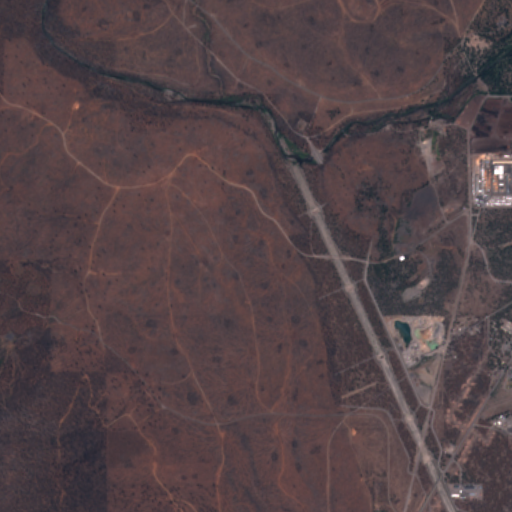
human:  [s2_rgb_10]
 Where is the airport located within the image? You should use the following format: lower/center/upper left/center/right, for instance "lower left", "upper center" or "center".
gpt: The airport is located in the lower right of the image.
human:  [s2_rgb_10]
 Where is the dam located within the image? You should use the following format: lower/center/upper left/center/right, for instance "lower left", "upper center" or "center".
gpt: The dam is located in the upper center of the image.
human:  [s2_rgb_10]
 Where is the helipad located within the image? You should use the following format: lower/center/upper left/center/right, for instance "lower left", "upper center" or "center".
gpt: The helipad is located in the lower right of the image.
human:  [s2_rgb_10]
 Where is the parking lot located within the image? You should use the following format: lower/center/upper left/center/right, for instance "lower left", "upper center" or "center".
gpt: The parking lot is located in the center left of the image.
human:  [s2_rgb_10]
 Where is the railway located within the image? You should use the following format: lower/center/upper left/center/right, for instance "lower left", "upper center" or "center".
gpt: The railway is located in the center right of the image.
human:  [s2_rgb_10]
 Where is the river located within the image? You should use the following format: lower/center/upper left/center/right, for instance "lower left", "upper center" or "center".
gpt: The river is located in the upper of the image.
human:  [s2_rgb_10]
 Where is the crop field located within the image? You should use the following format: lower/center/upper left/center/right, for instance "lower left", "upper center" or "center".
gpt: There is no crop field in the image.